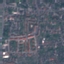
Land use / land cover class: Residential